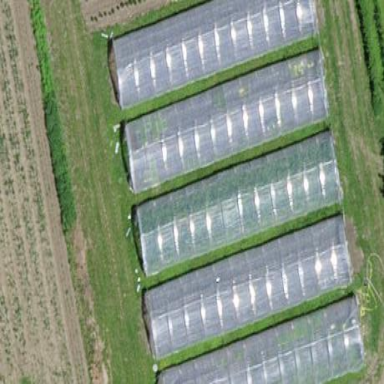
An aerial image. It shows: Greenhouse.